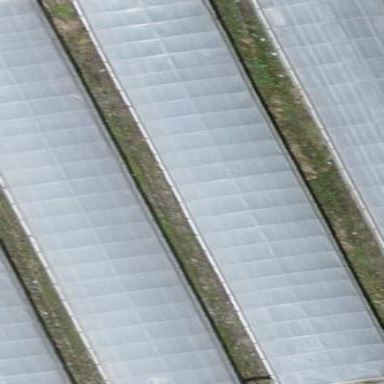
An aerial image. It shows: Greenhouse.